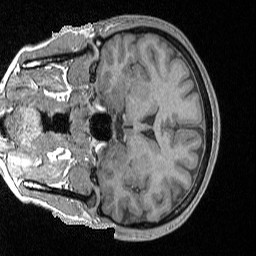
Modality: T1w
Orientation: sagittal
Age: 22
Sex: female
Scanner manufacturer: siemens
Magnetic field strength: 3 T
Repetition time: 5.1 s
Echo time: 1.76 s